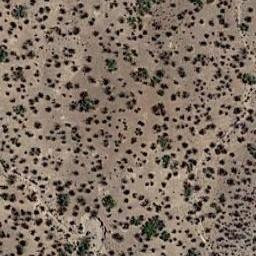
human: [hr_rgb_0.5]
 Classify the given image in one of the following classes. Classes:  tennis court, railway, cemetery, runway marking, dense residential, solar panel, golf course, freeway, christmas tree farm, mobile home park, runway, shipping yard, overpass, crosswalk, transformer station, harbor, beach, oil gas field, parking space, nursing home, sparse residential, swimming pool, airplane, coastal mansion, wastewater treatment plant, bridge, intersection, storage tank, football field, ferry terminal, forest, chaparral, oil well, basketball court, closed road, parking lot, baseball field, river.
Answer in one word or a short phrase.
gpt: chaparral